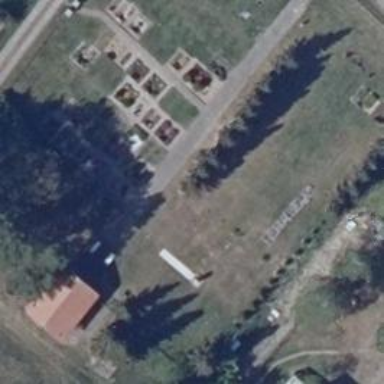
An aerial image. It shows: Cemetery.